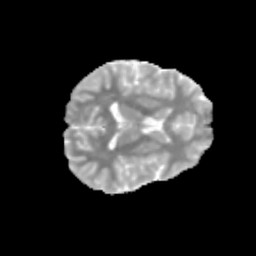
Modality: MD
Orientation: axial
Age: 13
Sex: female
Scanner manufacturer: siemens
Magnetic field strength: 3 T
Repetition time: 3.8 s
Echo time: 0.07 s